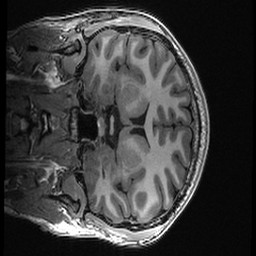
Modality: T1w
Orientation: coronal